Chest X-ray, PA view. Patient: 26 years old, sex F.
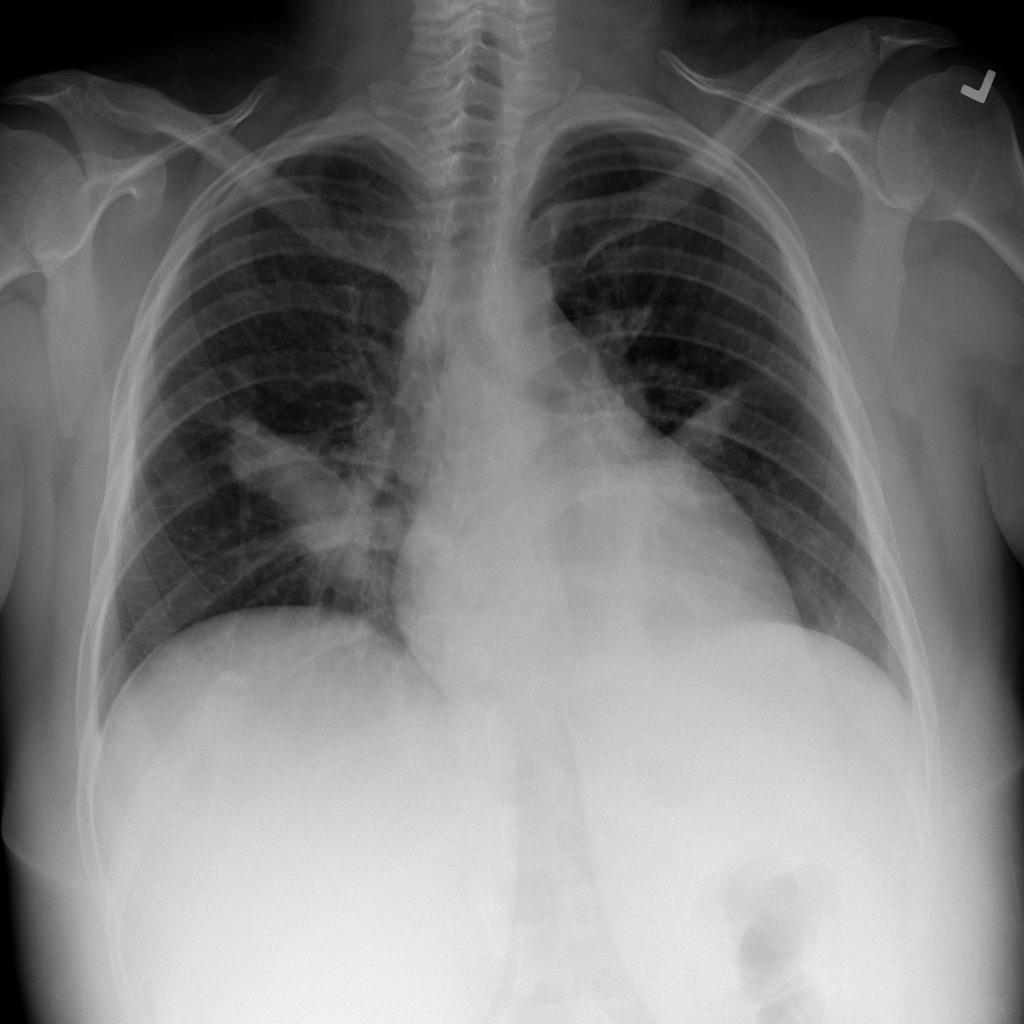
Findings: Infiltration